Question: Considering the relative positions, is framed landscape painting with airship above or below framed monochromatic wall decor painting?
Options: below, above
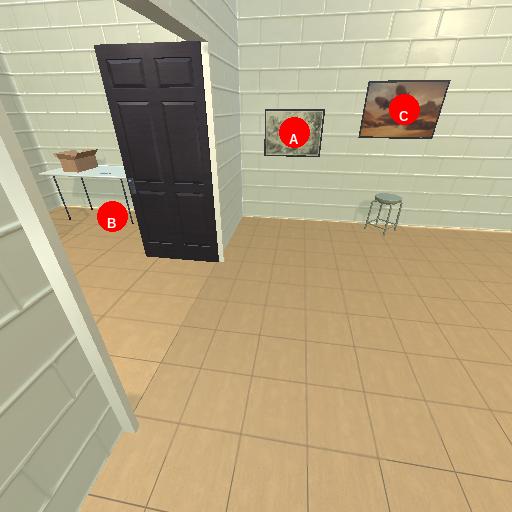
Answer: below